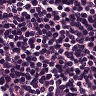
Metastatic tissue present: no